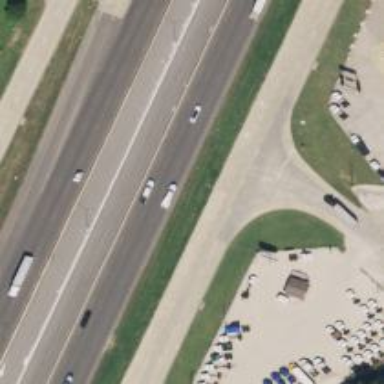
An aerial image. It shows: Secondary road with frontage road alongside.